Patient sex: M
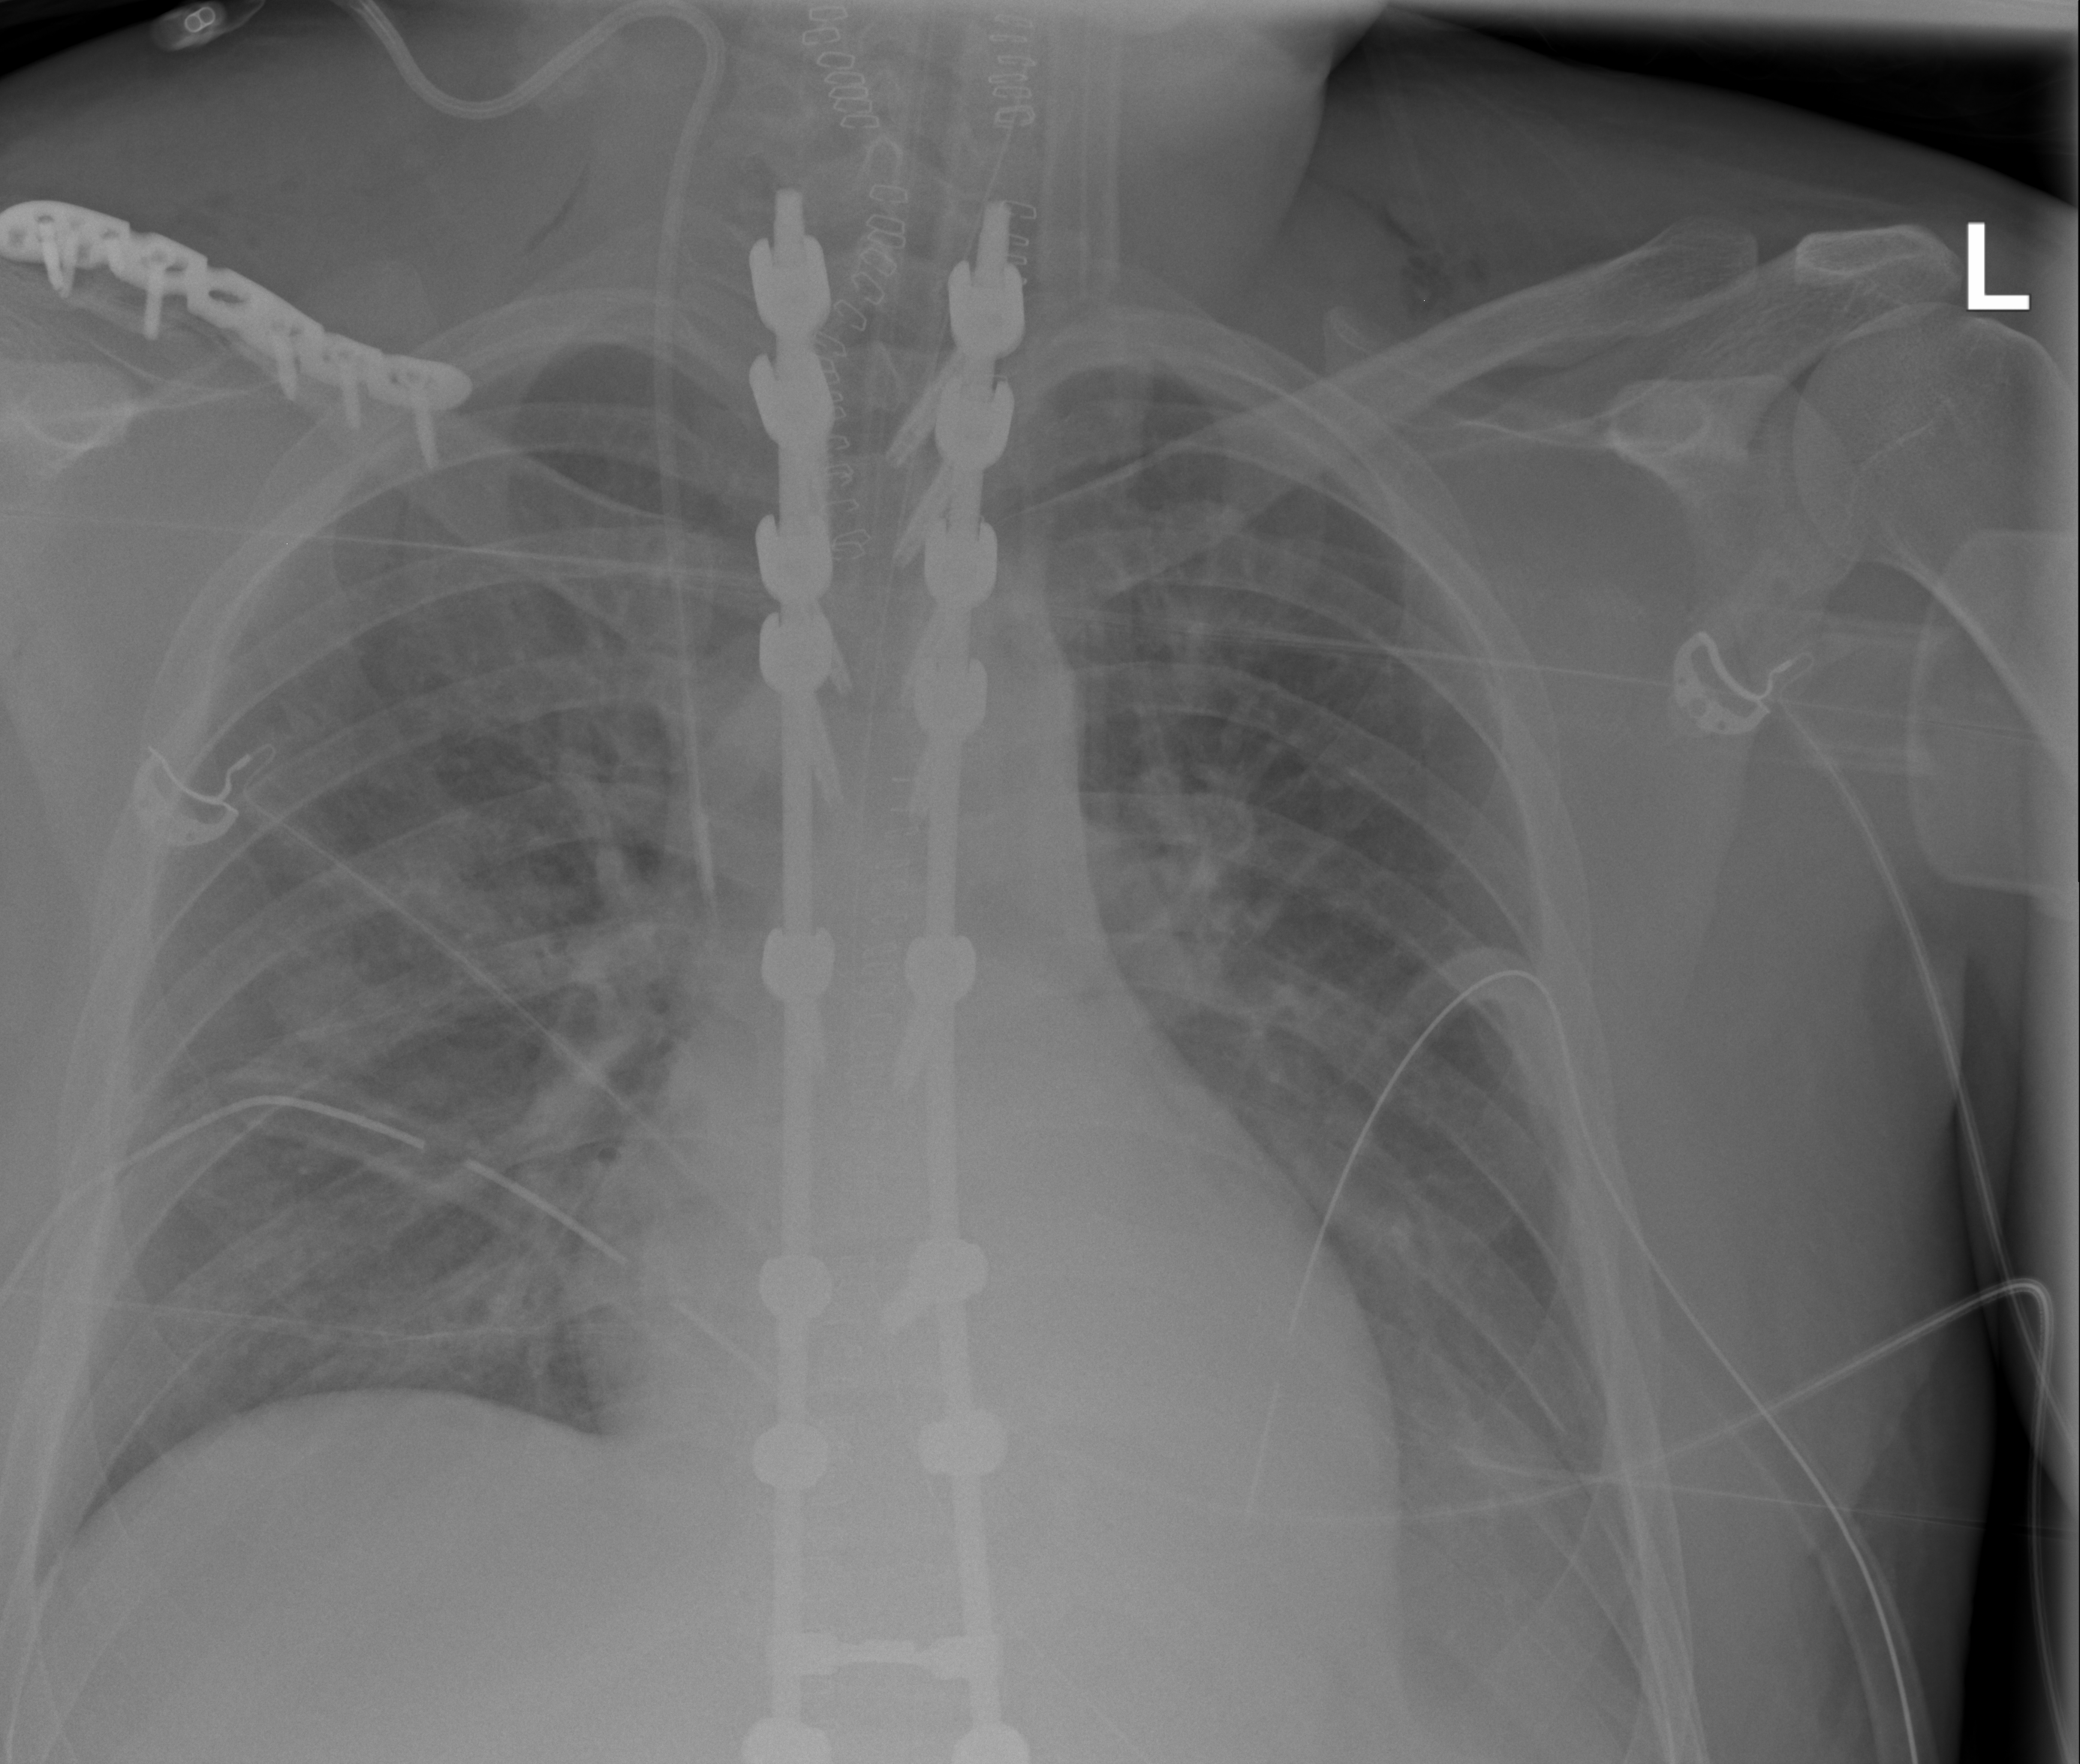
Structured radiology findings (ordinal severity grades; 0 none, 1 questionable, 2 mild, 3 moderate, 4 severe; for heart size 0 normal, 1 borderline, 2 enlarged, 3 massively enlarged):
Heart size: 1
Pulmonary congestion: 2
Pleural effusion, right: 0
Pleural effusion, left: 2
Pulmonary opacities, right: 0
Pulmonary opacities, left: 0
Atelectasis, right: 1
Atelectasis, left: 1